Field crop: maize
Growth stage: 2
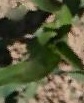
Species: maize